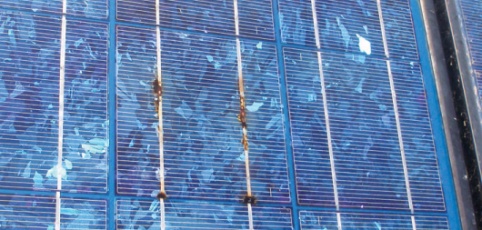
Label: Electrical-damage